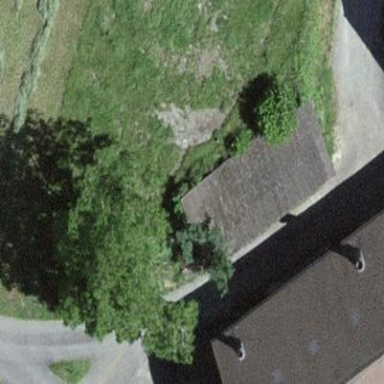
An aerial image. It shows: Shed building.